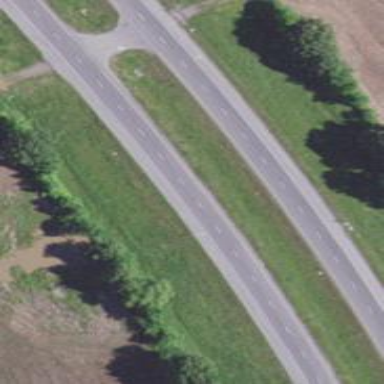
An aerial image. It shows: Trunk highway with expressway features.